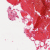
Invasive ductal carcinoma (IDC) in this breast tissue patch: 0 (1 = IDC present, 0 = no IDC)